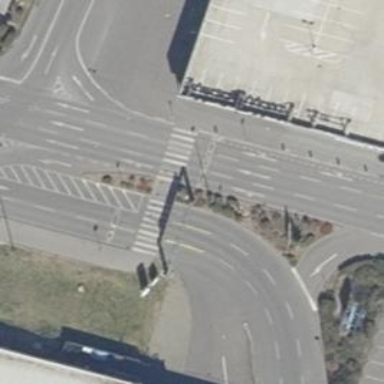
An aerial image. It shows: Marked zebra crossing on the road.